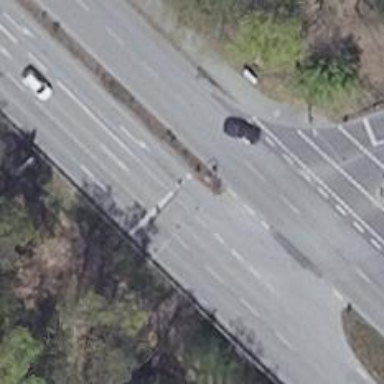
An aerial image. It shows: Asphalt road classified as primary highway.